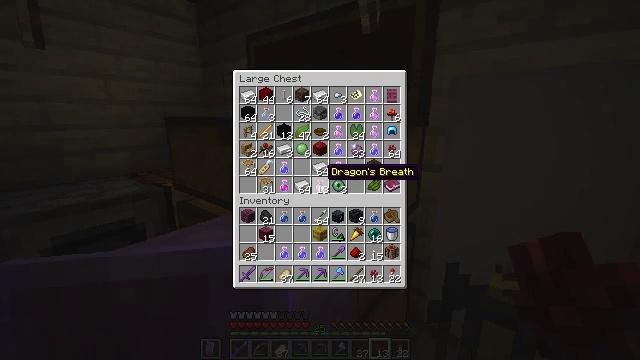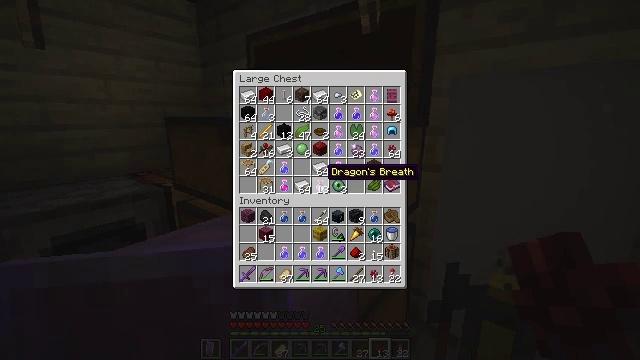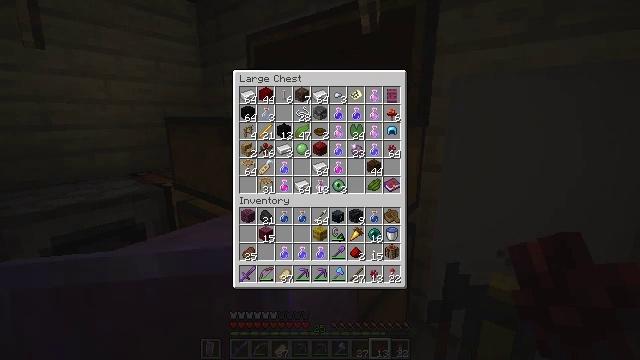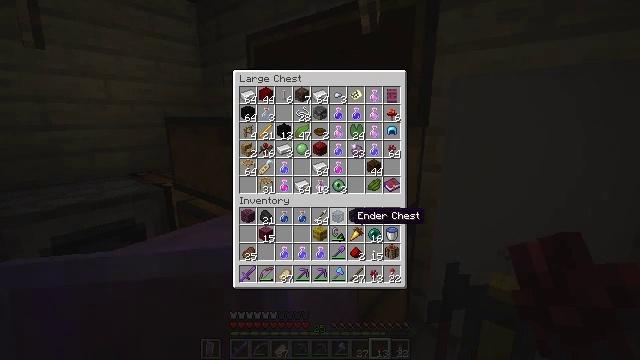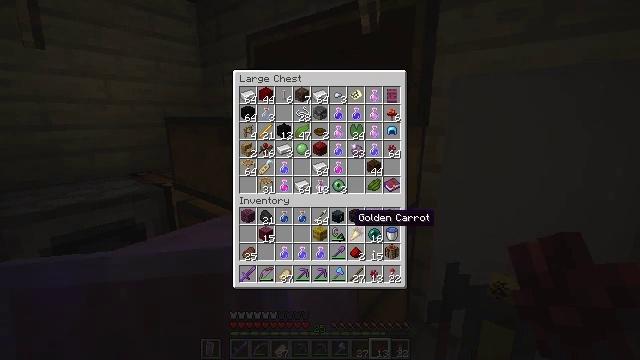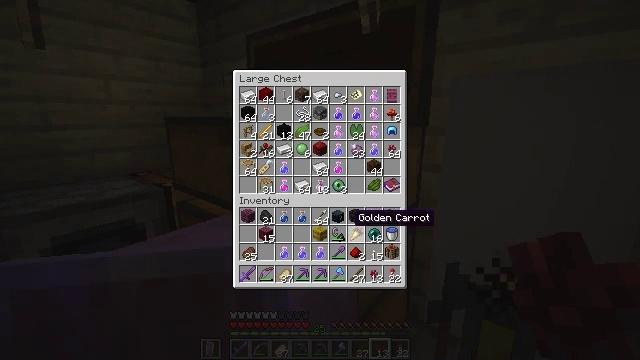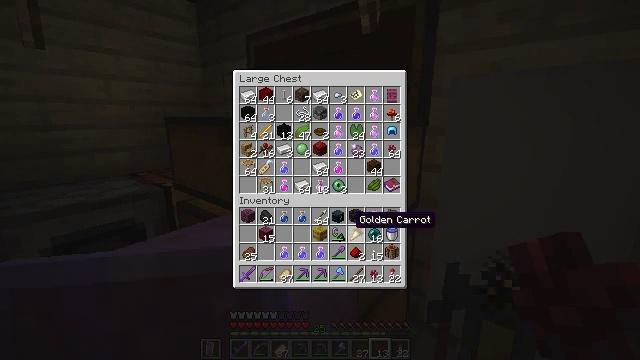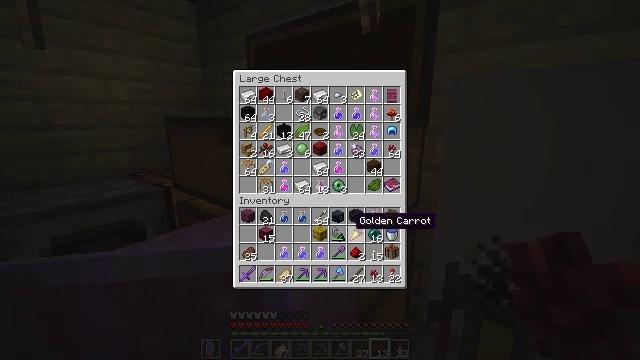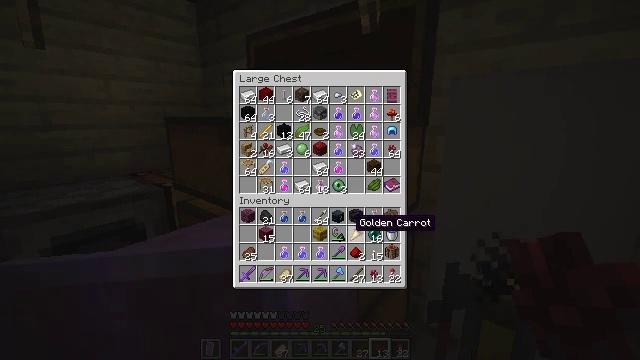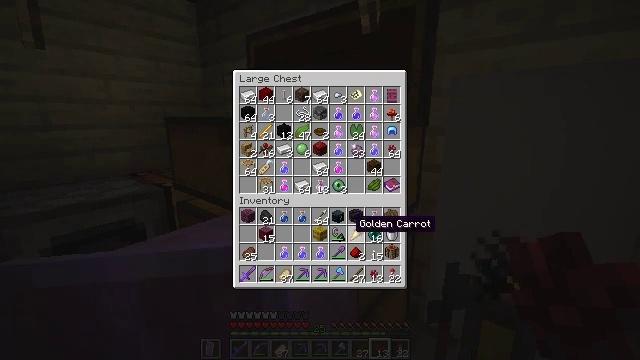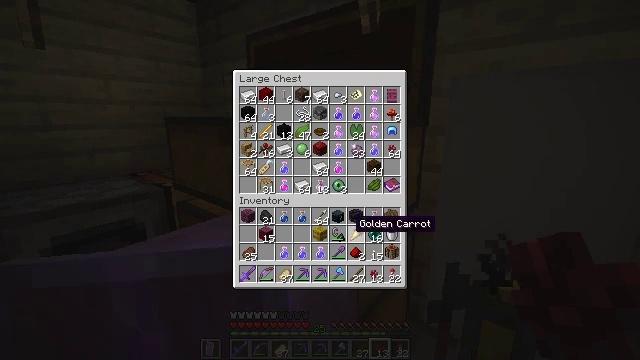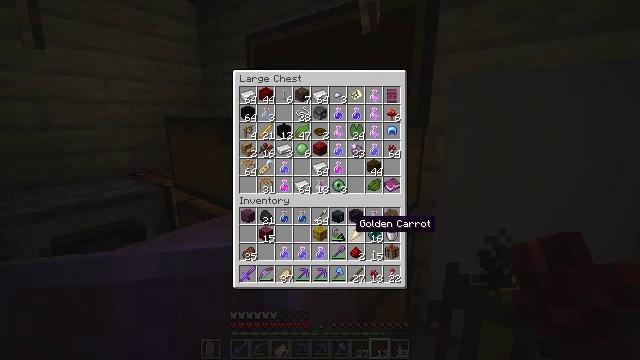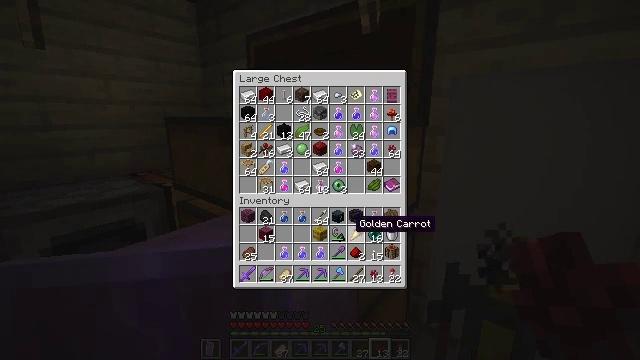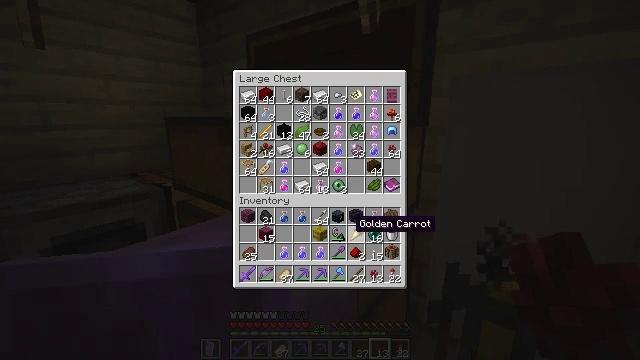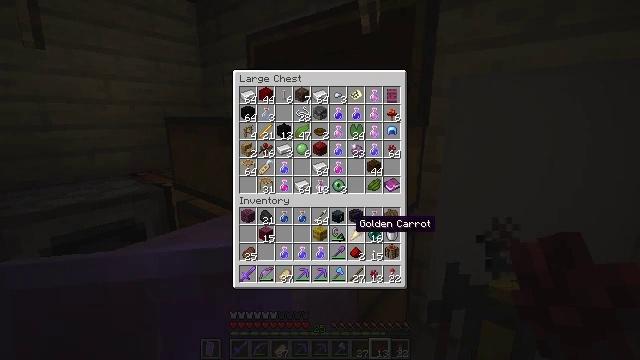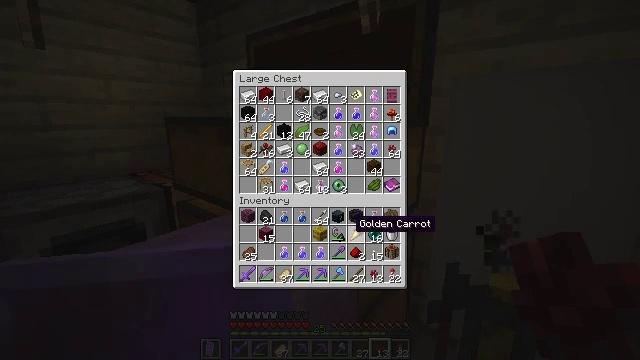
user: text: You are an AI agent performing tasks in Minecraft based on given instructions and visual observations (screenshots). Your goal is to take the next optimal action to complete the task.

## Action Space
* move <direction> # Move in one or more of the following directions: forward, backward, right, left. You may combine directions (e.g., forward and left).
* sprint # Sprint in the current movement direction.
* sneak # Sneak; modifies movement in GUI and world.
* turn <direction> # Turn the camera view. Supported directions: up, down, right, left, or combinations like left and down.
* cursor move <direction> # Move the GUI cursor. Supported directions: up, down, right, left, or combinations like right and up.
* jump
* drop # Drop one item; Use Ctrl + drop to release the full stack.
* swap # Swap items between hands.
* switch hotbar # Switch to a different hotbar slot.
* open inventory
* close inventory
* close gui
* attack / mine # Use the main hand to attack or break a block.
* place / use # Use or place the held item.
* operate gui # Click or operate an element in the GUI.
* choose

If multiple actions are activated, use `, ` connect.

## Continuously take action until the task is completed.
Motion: motion action
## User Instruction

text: Craft crimson planks.
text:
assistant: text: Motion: no_op
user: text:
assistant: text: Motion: turn right and down
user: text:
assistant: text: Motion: turn right and down
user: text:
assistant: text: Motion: no_op
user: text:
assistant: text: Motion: no_op
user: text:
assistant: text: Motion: no_op
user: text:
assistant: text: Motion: no_op
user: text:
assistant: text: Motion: no_op
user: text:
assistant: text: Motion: no_op
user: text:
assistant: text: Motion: no_op
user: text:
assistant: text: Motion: no_op
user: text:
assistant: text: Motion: no_op
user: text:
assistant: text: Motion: no_op
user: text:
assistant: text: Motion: no_op
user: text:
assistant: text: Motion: no_op
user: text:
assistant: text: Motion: no_op
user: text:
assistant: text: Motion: turn down
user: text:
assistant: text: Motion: no_op
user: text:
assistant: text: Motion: turn left
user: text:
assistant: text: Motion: turn left
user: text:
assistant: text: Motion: no_op
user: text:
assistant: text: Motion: no_op
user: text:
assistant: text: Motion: no_op
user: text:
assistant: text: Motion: no_op
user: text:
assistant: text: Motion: sneak
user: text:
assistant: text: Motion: sneak
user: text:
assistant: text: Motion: sneak
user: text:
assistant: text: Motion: sneak
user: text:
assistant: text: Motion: sneak, turn up
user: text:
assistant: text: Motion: sneak